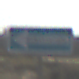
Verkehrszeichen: EinbahnstrasseLinksweisend
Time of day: MorningAfternoon
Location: Outdoor (Suburban)
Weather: PartlyCloudy
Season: NotSpecified
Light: Natural